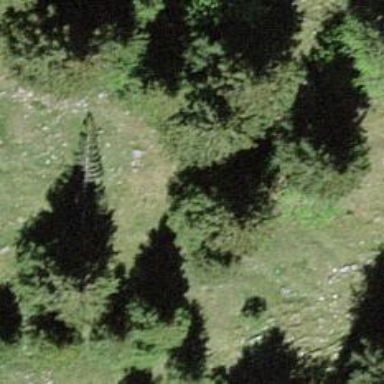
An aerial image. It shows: Needle-leaved tree in its natural environment.